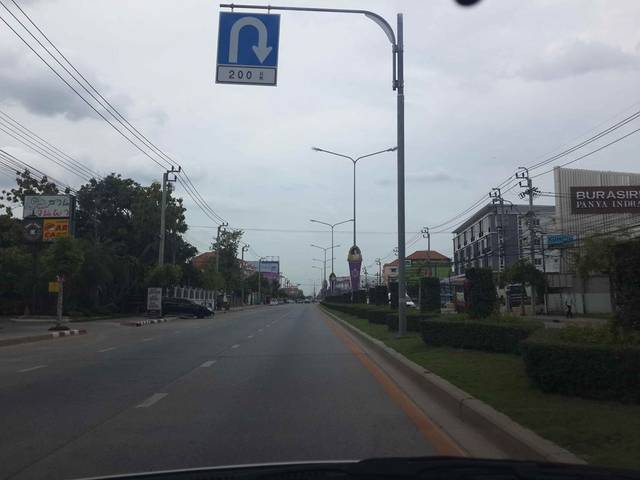
Region: Thailand
Coordinates: 13.861, 100.71